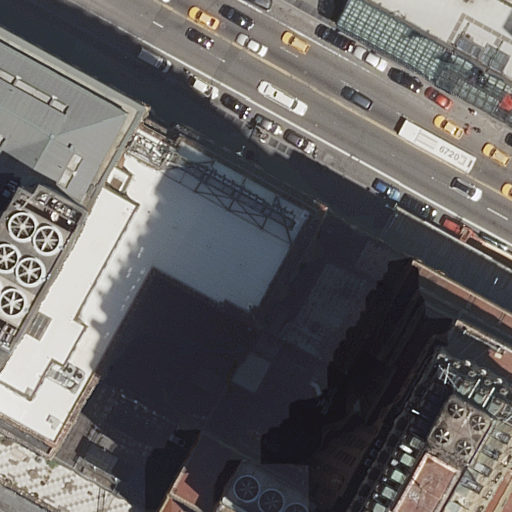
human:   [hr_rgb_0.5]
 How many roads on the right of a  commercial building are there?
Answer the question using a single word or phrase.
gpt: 1

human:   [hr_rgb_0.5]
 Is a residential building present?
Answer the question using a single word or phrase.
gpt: yes

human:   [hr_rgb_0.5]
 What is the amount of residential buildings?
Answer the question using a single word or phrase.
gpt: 3

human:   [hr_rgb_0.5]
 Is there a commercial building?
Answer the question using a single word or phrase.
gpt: yes

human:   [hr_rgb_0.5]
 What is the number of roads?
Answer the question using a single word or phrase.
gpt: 1

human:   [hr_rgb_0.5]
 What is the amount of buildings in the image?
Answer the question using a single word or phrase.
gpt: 5

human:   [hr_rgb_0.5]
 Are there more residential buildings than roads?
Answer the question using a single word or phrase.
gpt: yes

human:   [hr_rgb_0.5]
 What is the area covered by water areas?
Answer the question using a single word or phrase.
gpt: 0m2

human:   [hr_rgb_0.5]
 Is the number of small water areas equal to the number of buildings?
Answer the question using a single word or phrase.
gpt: no

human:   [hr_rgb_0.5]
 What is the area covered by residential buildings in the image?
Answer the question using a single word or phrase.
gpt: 2973m2

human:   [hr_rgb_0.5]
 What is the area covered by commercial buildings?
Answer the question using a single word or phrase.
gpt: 101m2

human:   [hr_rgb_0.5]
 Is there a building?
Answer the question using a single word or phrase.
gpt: yes

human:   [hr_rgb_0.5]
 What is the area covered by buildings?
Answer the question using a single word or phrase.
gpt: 3075m2

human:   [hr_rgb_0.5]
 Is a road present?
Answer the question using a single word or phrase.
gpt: yes

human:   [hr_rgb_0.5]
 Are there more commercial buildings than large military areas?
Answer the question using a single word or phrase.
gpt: yes

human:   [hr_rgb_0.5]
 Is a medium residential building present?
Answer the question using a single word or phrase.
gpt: no

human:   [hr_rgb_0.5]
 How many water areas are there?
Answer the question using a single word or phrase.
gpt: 0

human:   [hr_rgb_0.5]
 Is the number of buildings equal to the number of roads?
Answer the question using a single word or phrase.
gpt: no

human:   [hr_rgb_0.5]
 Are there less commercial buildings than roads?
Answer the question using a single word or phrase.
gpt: no

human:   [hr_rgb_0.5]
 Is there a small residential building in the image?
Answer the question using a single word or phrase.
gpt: no

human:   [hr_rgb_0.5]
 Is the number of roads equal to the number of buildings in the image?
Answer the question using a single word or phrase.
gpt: no

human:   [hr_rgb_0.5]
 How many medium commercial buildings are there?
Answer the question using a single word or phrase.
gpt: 0

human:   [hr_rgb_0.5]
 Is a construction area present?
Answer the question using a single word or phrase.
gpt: no

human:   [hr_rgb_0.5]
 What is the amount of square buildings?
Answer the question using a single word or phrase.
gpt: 0

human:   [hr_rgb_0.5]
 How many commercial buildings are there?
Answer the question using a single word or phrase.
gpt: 2

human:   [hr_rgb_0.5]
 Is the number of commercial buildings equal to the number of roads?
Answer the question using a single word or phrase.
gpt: no

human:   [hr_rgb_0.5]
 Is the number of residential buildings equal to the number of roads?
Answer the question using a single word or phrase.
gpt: no

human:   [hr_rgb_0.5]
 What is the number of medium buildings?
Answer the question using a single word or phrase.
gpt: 0

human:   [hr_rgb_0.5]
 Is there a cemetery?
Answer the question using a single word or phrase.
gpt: no

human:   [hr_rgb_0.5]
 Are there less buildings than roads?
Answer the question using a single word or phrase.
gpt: no

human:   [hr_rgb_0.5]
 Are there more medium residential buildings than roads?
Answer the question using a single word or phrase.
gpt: no

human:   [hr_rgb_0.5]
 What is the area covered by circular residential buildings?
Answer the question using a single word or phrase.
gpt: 0m2

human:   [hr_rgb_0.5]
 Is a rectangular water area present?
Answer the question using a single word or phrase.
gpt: no

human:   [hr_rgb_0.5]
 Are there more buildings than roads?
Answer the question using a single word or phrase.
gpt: yes

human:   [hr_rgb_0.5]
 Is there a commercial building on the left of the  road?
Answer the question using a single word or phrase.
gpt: yes

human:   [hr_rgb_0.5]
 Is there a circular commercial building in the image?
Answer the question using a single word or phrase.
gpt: no

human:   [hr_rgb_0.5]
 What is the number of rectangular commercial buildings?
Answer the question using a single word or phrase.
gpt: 2

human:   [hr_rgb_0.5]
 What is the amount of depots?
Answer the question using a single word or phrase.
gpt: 0

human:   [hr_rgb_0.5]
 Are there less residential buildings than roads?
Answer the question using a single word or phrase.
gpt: no

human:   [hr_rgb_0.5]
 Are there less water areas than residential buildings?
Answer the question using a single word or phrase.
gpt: yes

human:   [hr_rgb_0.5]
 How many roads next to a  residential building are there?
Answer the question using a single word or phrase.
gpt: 1

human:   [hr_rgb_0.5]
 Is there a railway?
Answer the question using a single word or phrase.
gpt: no

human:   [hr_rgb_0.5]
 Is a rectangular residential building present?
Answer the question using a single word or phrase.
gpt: yes

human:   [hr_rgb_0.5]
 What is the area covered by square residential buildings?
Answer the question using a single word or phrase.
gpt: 0m2

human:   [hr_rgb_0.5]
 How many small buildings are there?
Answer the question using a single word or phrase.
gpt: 2

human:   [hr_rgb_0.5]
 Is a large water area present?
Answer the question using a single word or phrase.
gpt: no

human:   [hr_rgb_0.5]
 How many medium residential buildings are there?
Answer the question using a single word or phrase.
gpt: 0

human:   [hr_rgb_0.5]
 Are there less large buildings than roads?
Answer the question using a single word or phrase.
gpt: no

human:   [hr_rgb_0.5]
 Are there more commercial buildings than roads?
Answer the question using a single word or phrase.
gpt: yes

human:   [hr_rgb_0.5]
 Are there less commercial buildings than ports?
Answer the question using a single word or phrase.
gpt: no

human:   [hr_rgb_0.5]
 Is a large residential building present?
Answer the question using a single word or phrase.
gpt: yes

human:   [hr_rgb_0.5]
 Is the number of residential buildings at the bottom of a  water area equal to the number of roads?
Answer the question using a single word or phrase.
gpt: no

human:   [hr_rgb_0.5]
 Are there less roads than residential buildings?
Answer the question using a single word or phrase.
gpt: yes

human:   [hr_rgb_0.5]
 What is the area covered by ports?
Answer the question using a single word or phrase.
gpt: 0m2

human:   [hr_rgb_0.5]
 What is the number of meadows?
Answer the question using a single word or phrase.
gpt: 0

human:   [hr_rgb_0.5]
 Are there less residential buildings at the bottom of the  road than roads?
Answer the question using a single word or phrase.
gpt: no

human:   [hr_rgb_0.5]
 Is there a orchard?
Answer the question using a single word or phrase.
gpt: no

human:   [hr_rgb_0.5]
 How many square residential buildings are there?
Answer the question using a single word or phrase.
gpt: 0

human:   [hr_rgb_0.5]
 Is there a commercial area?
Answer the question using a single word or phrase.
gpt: no

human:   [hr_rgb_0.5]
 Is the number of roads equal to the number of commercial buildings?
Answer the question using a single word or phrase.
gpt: no

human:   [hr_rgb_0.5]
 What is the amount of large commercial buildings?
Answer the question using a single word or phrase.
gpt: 0

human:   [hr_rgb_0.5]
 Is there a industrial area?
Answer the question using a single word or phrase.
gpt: no

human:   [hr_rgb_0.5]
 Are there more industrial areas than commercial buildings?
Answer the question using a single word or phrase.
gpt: no

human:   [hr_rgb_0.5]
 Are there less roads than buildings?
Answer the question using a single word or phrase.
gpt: yes